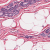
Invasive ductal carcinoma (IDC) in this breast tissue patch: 0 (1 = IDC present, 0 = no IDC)